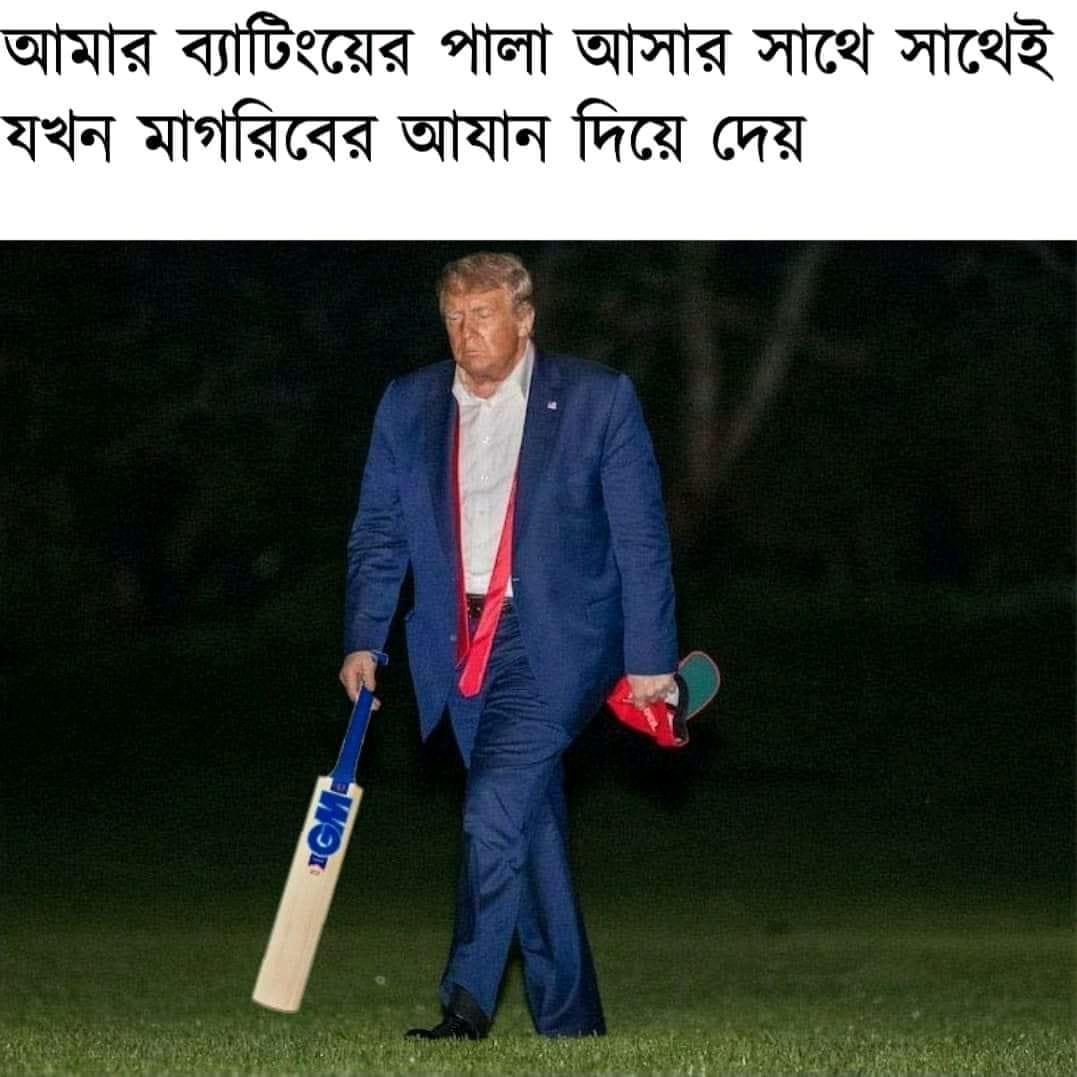
Caption: আমার ব্যাটিংয়ের পালা আসার সাথে সাথেই যখন মাগরিবের আযান দিয়ে দেয়
Label: non-hate